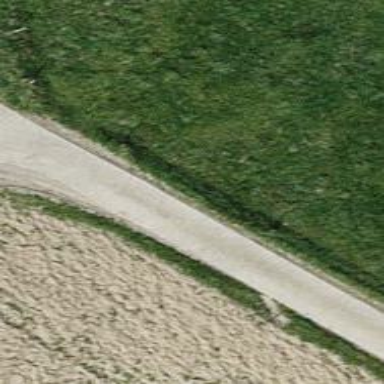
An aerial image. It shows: Service road with concrete surface of grade 1 tracktype.